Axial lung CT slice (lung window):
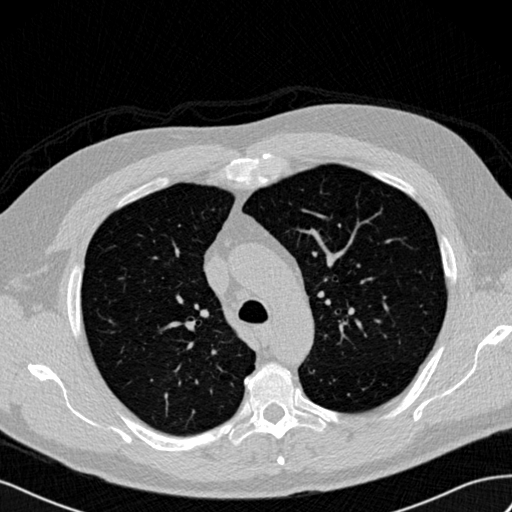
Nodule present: no